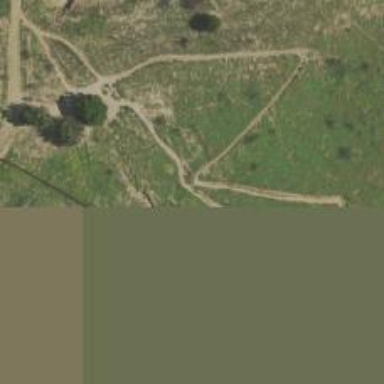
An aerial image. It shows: Path.